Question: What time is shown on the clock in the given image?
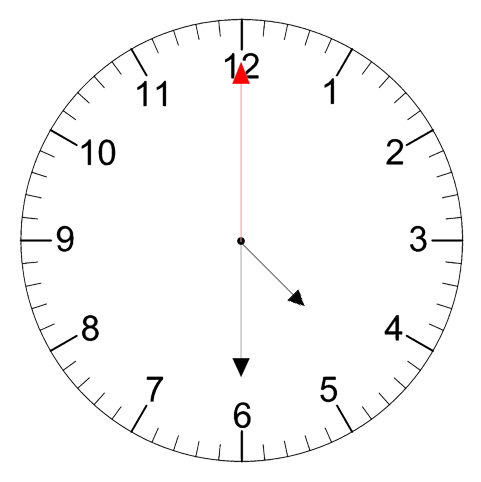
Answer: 04:30:00